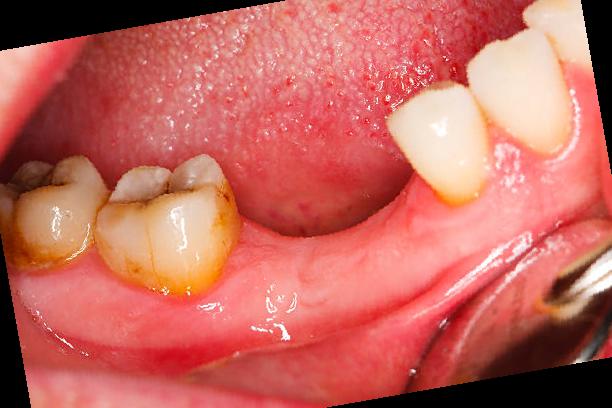
Condition: Gingivitis